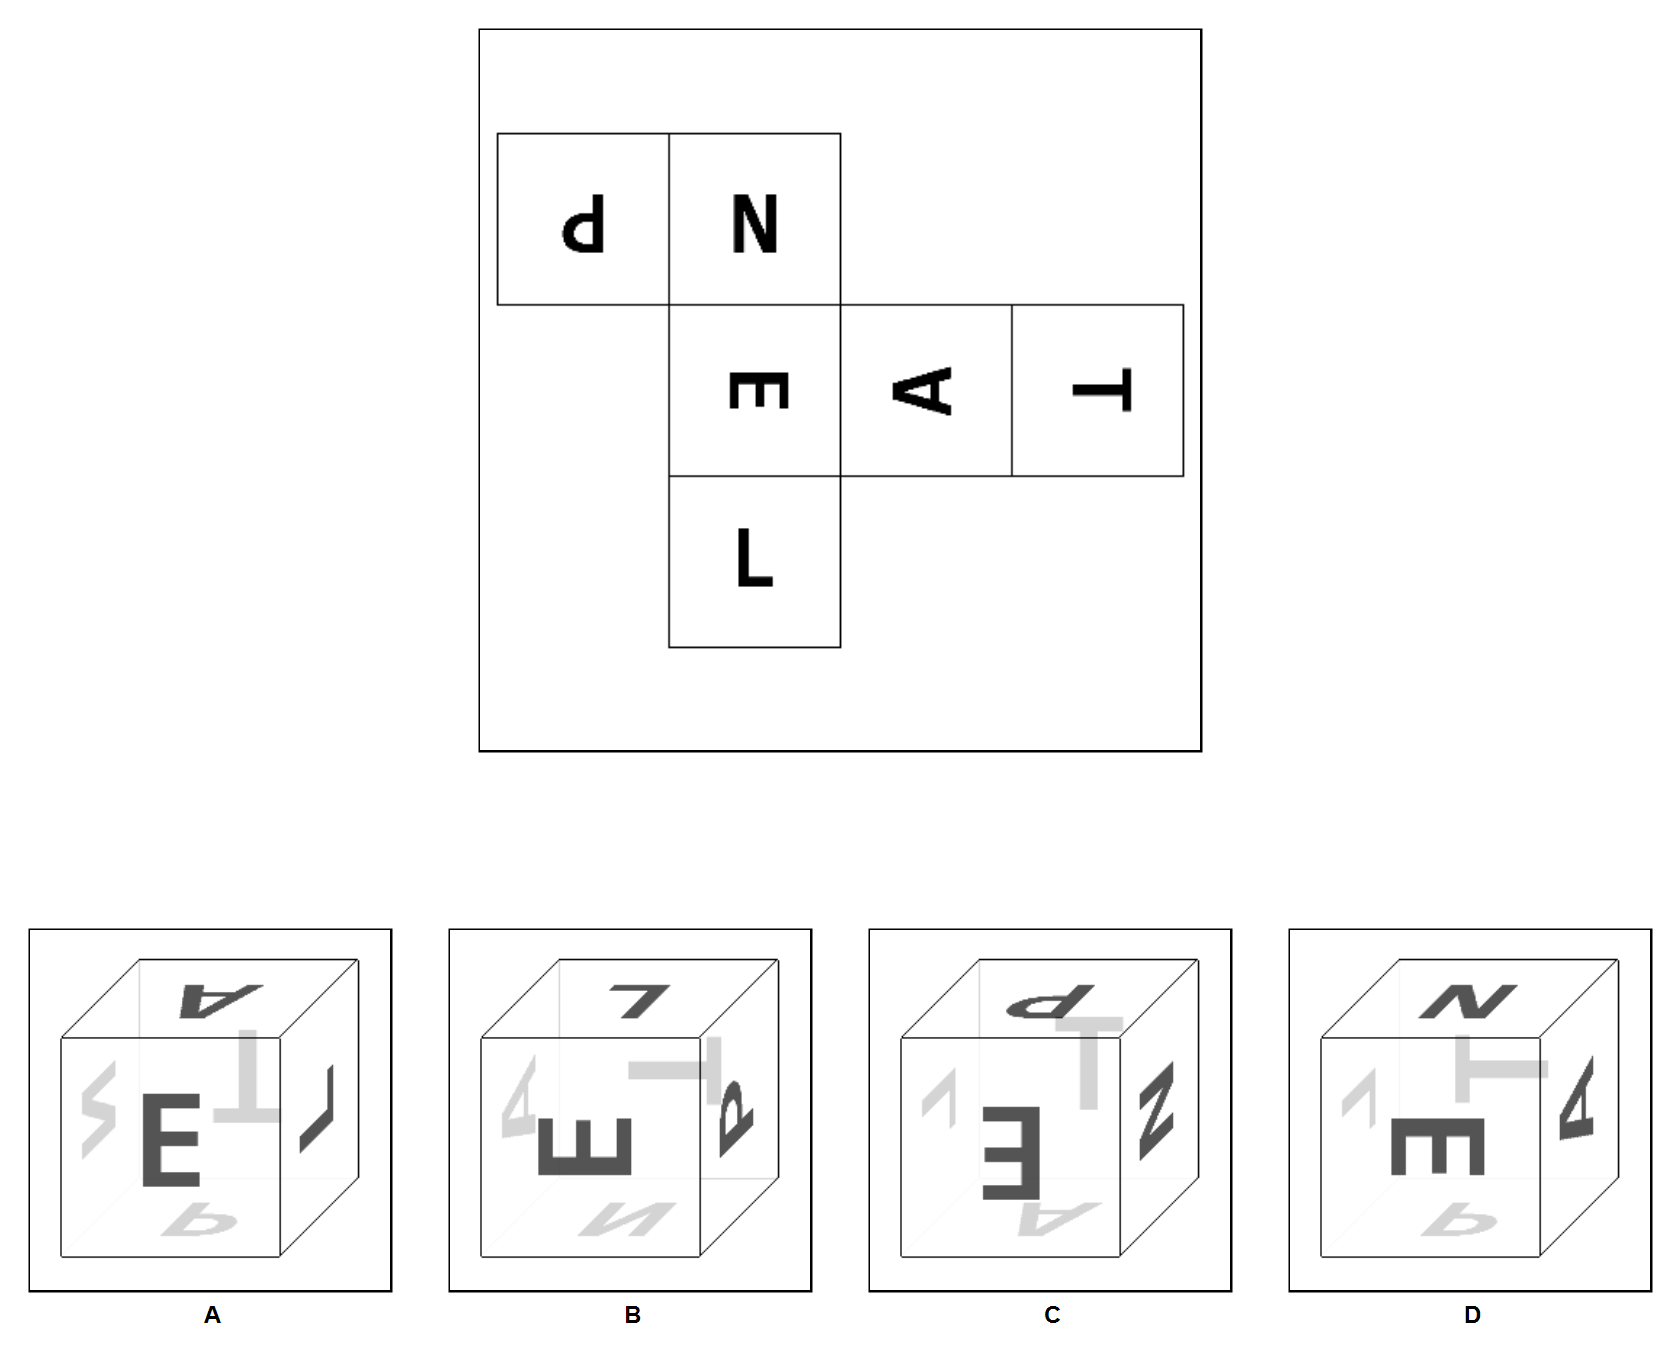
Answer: D